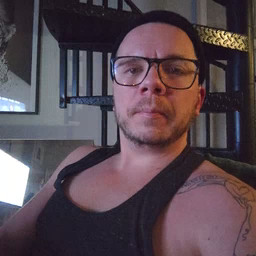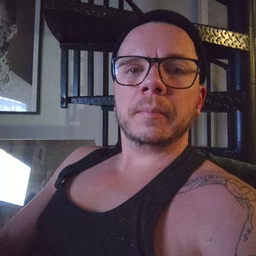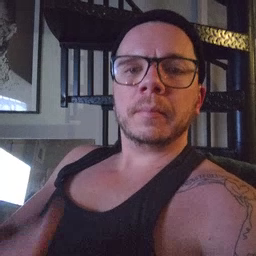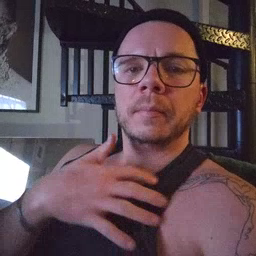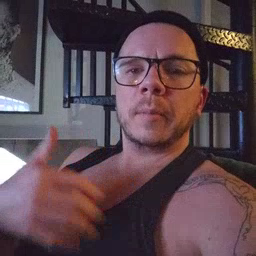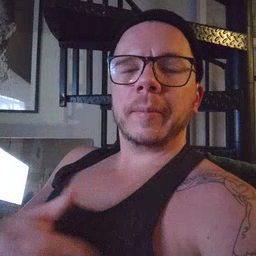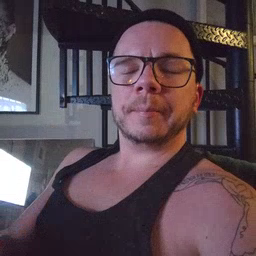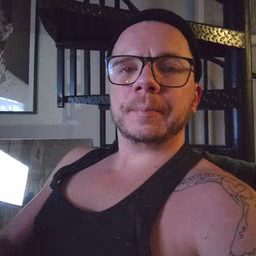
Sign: zebra